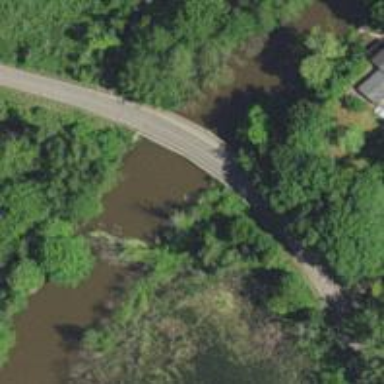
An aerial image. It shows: Residential road with bridge.